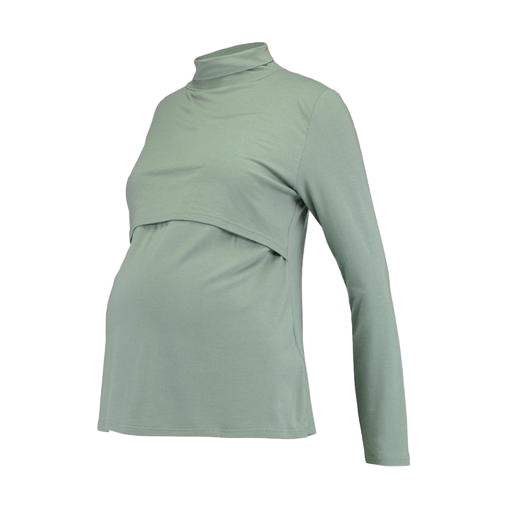
green maternity nursing top, green polo-neck top, double layer t-shirt, white background